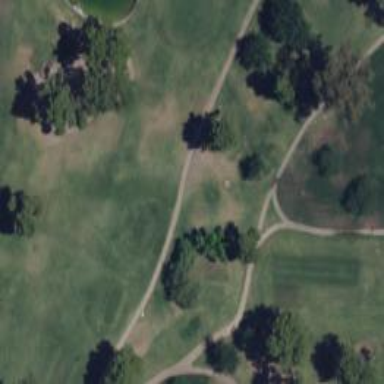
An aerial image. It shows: Path for both roads and golfers.